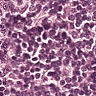
Metastatic tissue present: no